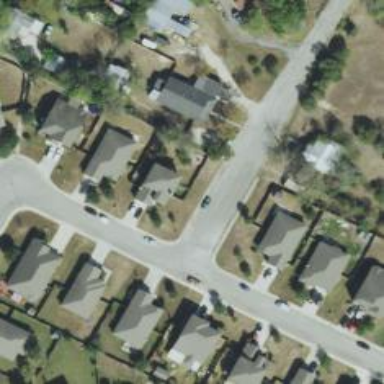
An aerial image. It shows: Residential road with asphalt surface and separate sidewalk.